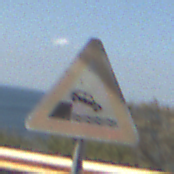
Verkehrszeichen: Ufer
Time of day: MorningAfternoon
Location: Outdoor (Nature)
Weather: Clear
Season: NotSpecified
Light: Natural